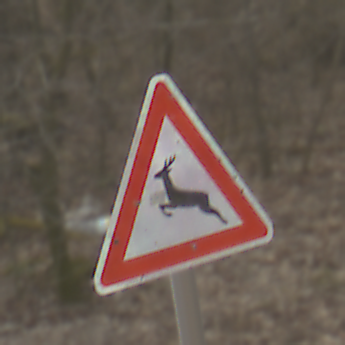
Verkehrszeichen: WildwechselRechts
Umgebung: Outdoor, Nature
Tageszeit: MorningAfternoon
Wetter: PartlyCloudy
Licht: Natural
Jahreszeit: Winter
Kontrast: MediumContrast